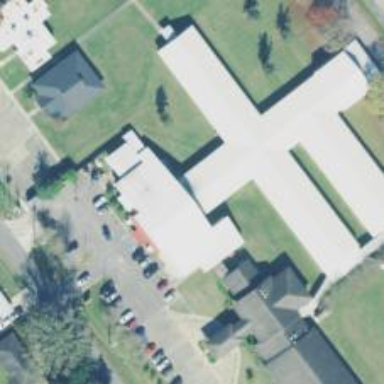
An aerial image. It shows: Nursing home.